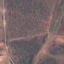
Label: PermanentCrop